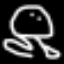
Label: frog